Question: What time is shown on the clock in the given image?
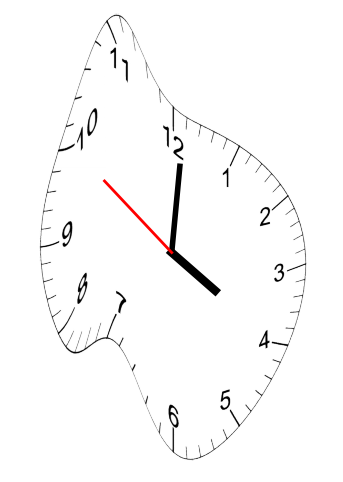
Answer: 04:00:50